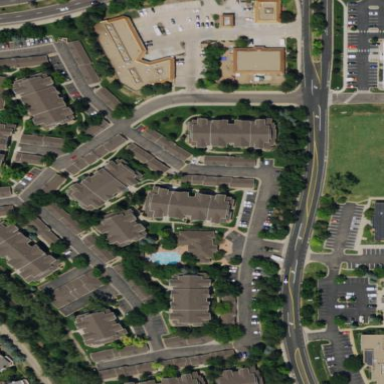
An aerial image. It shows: Condominium within residential area.